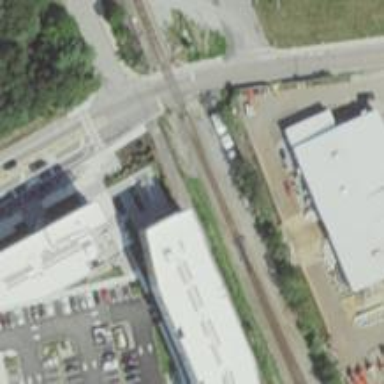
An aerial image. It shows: Junction on the railway.